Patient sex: M
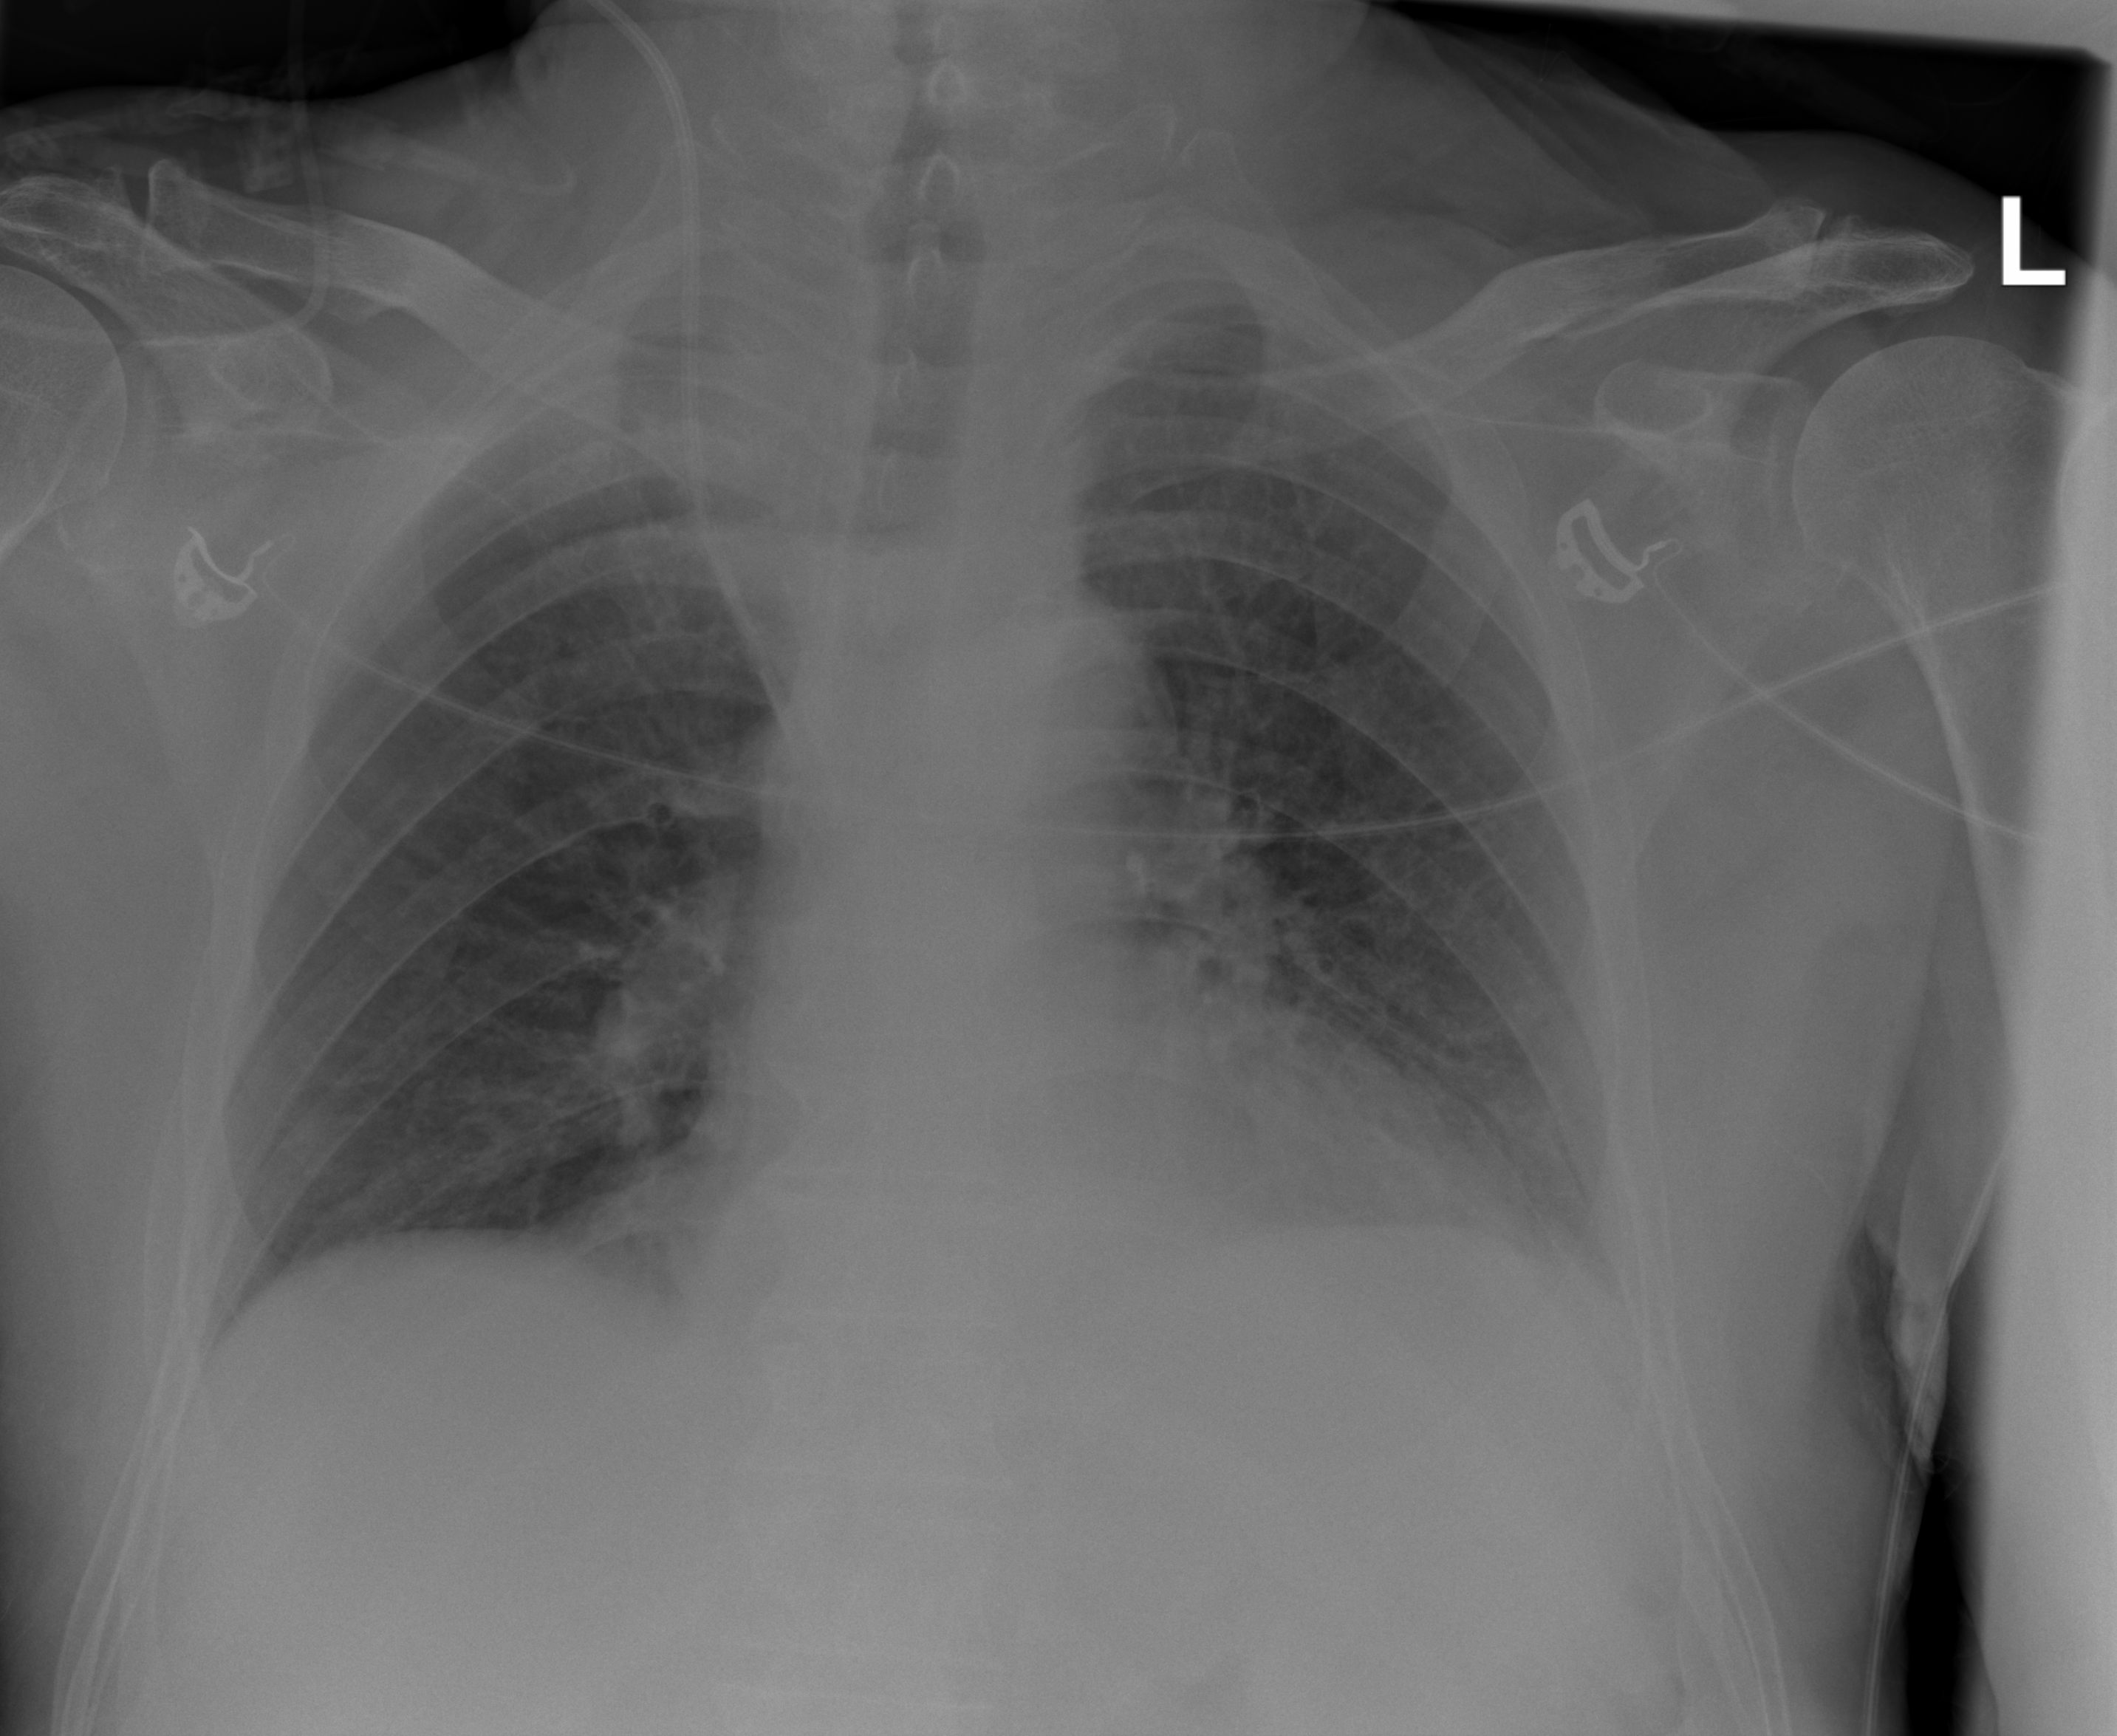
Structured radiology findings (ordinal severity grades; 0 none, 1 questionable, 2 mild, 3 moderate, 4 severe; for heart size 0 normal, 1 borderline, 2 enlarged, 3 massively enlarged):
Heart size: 1
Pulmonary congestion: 0
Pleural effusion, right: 0
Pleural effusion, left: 0
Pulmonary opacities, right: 0
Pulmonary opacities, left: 0
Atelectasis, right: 0
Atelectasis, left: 2